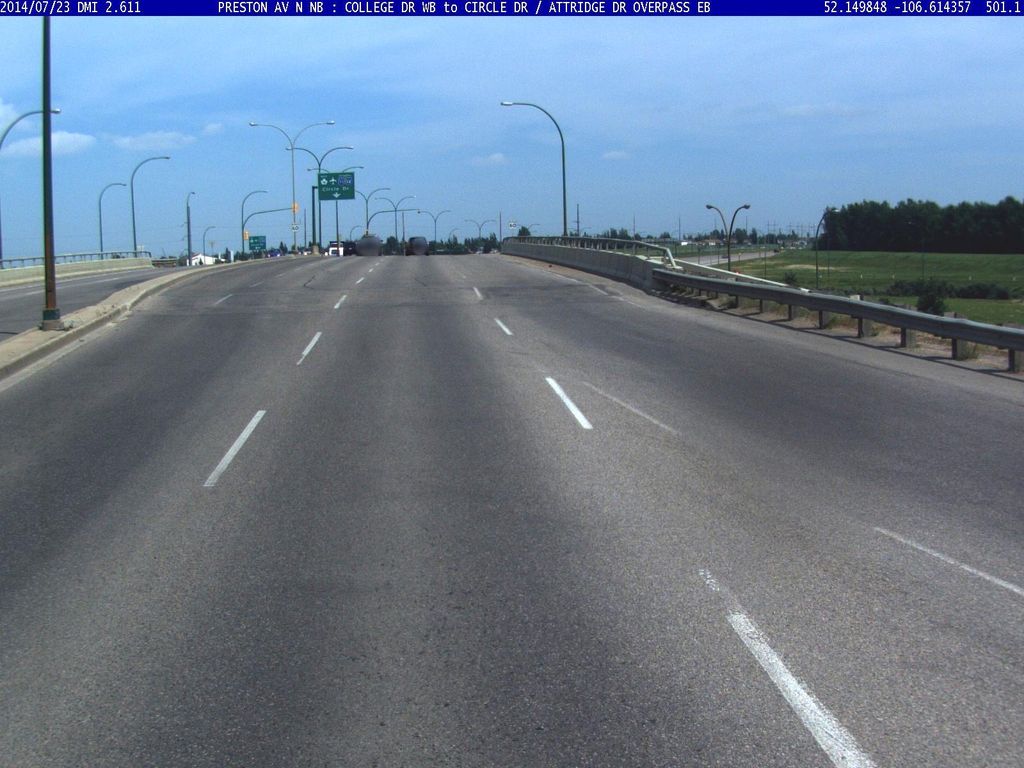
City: saskatoon